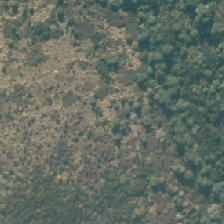
Land cover: grose_broom